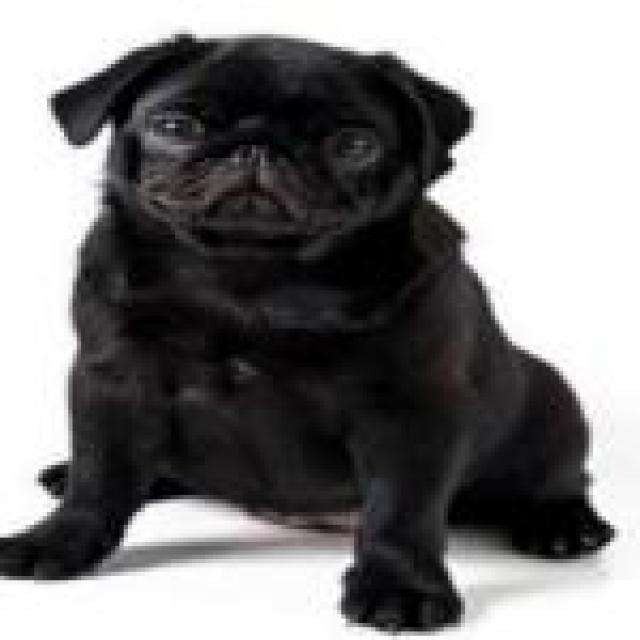
Healthy canine skin — no visible lesions, inflammation, or abnormalities. The skin and coat appear normal.